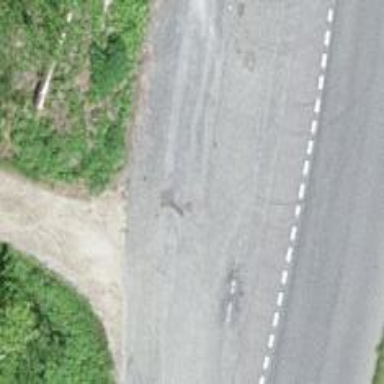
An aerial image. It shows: Road with stop sign.